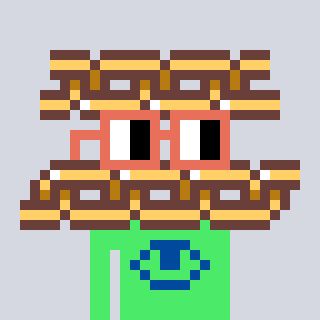
a pixel art character with square orange glasses, a chain-shaped head and a teal-colored body on a cool background